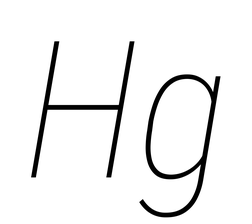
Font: Roboto-Italic_Condensed_Thin_Italic